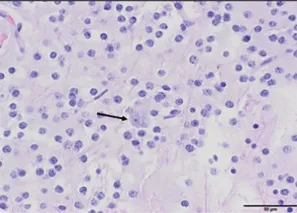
Hematoxylin and eosin (H&E) stained squash preparation and tissue section both show a dual cell population, with a predominance of uniform small round oligodendrocyte-like cells in a fibrillar background, focally accompanied by floating neurons (arrows), which appear larger, with more cytoplasm, and prominent nucleoli.
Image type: pathology (h&e)